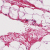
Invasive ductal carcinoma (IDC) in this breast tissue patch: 0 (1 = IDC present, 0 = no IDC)